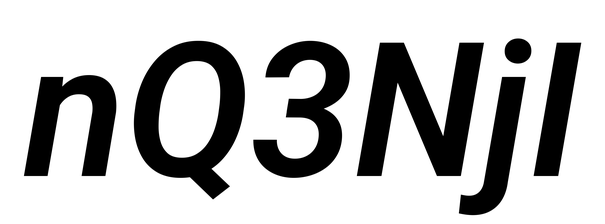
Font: Roboto-Italic_SemiBold_Italic